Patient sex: M
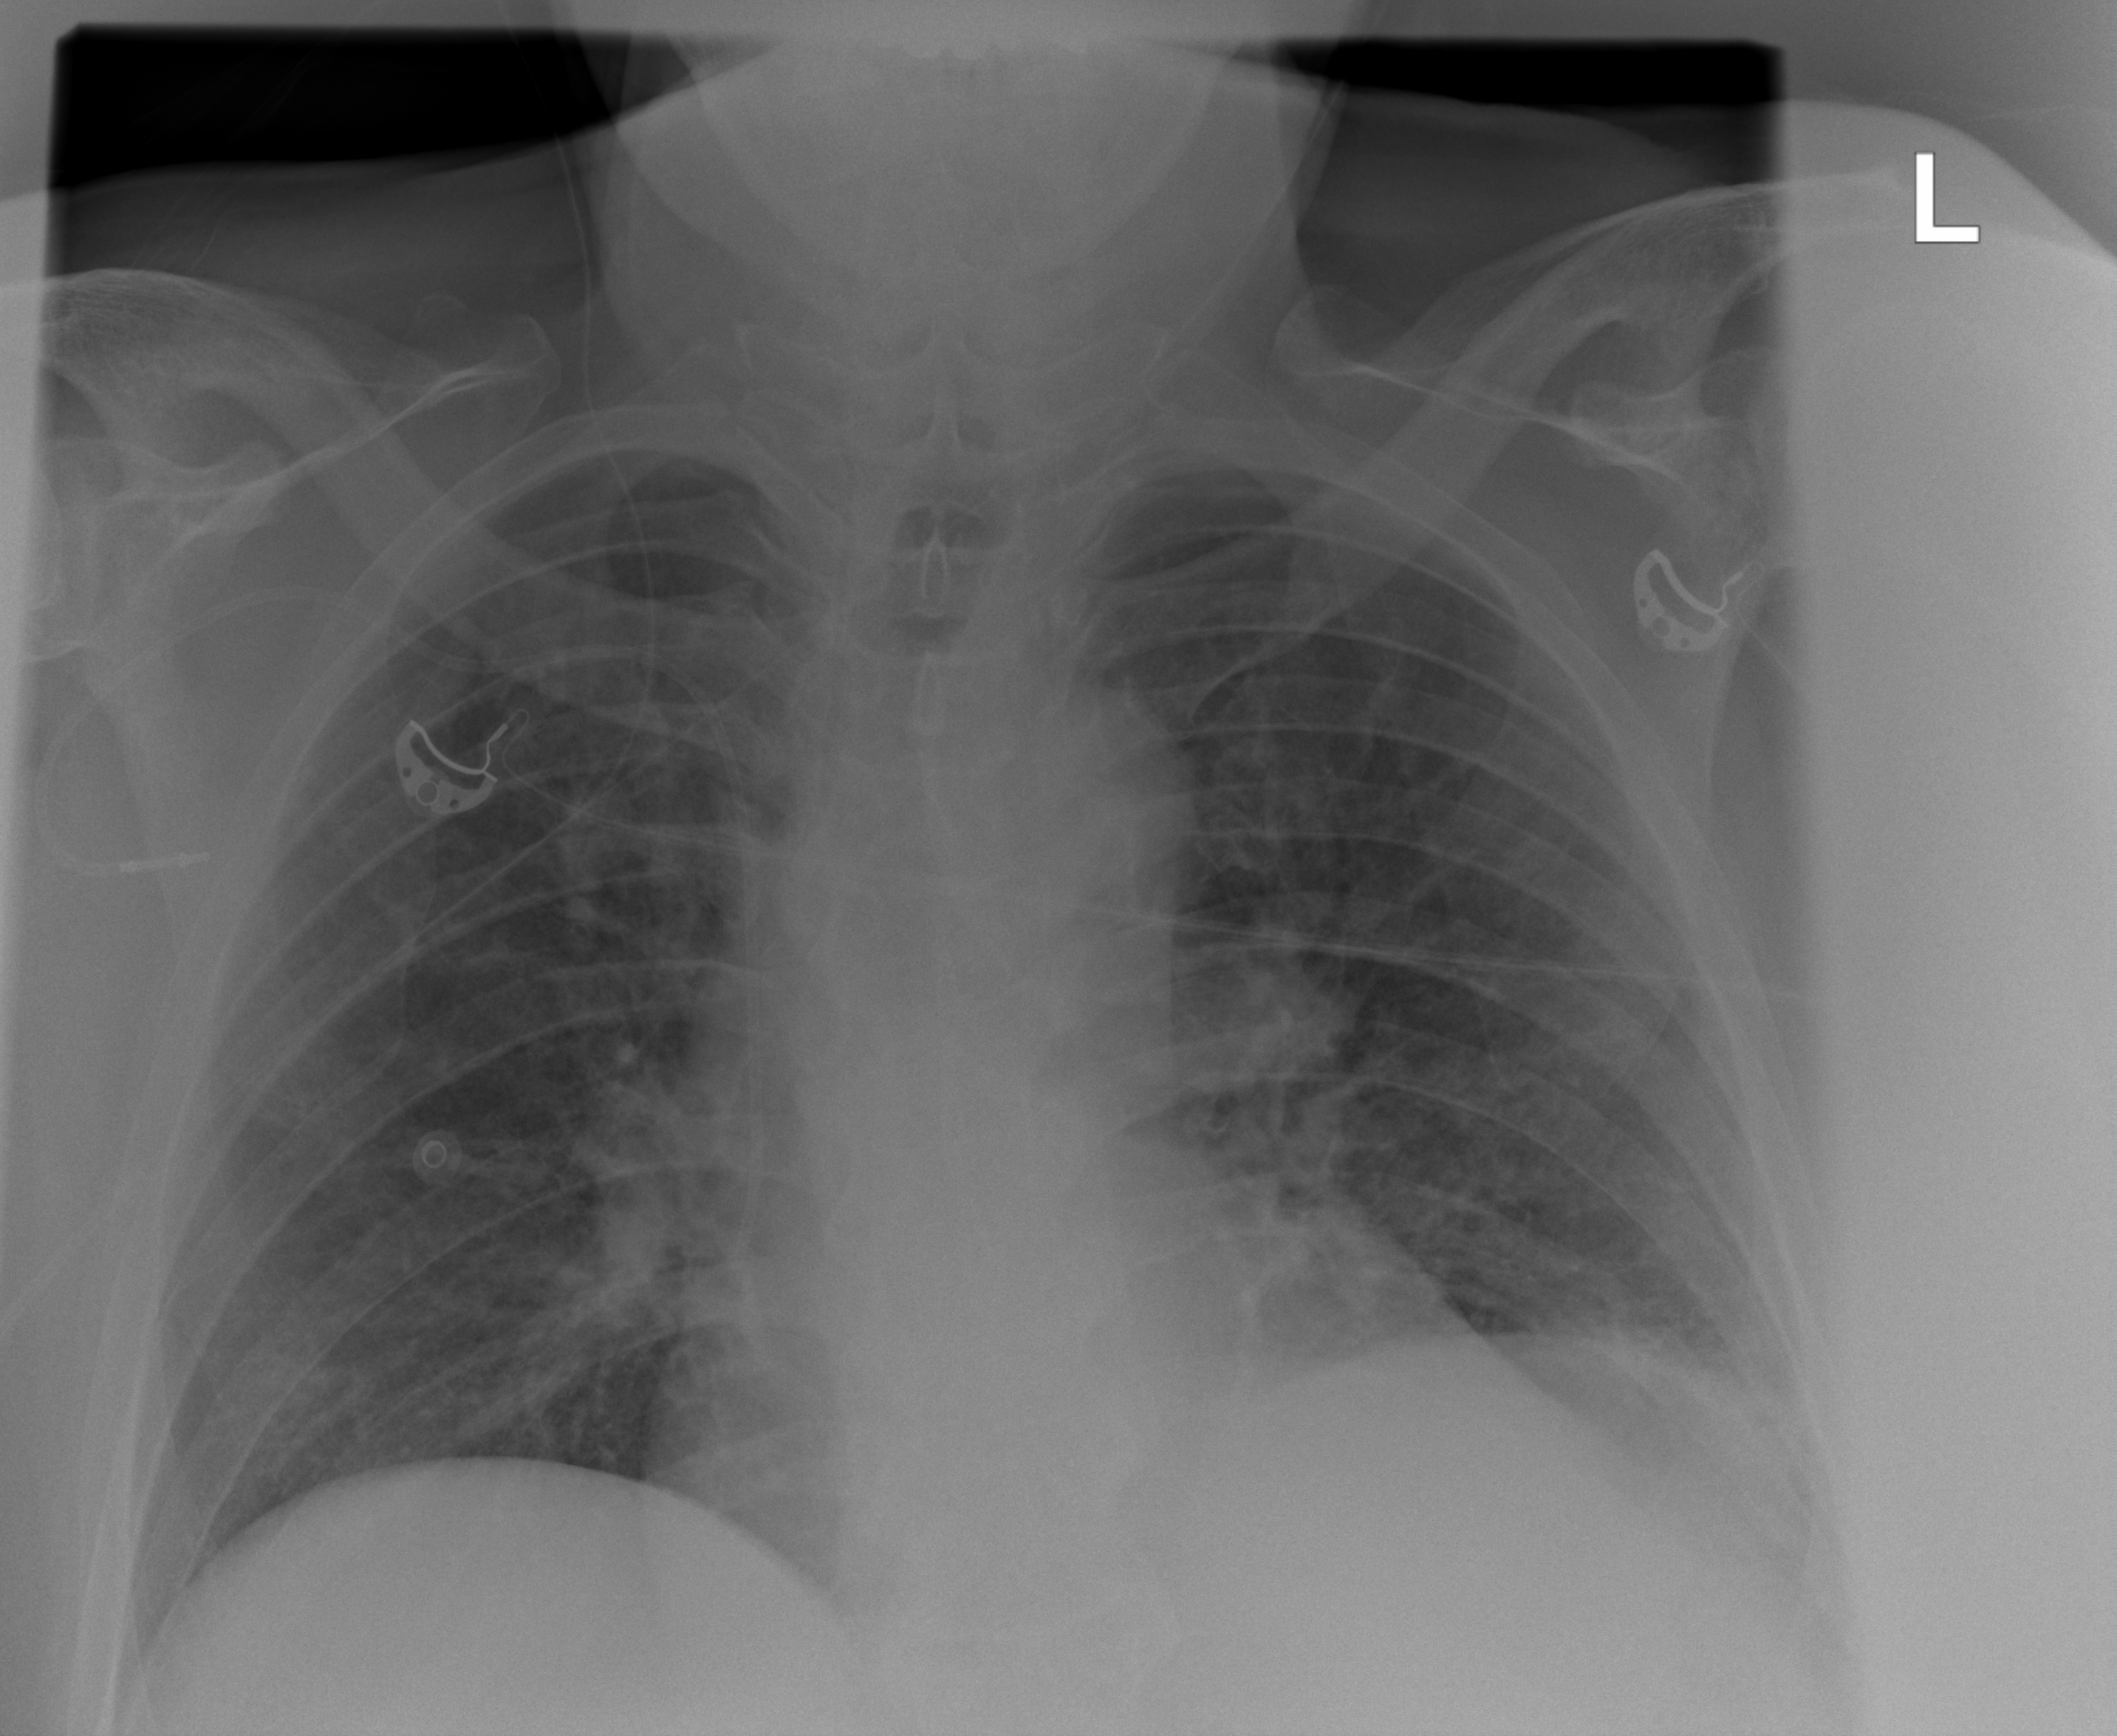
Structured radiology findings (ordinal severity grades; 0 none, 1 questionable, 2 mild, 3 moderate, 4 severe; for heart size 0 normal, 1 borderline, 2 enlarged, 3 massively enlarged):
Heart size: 2
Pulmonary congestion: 2
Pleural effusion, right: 0
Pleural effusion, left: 2
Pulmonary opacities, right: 2
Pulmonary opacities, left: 2
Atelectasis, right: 2
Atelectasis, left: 2